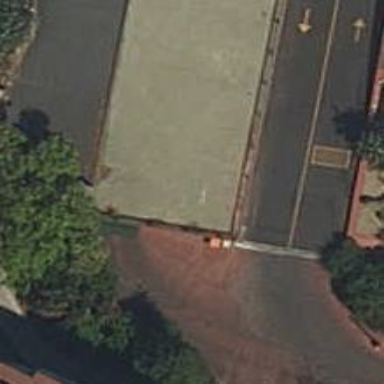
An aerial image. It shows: Parking entrance.